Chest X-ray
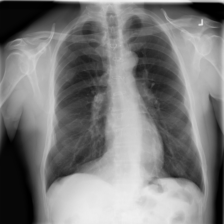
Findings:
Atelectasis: negative
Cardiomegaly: negative
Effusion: negative
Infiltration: positive
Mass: negative
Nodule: negative
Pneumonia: negative
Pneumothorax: negative
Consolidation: negative
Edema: negative
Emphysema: negative
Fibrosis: negative
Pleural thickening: negative
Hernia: negative